Interaction volume radius: 5 \u00c5
Interaction volume height: 10 \u00c5
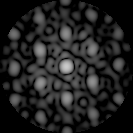
Disorder parameter: 0.5193